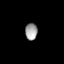
Tissue: lung
Cell type: Fibroblasts
Senescence score: 0.5606
Nuclear area (px): 200
Mean DAPI intensity: 160.36